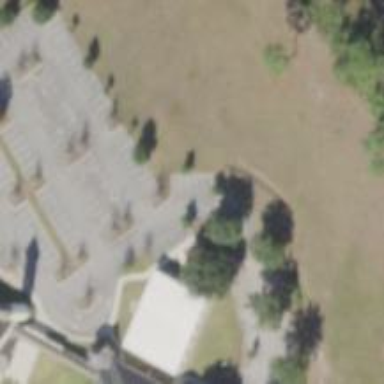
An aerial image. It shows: Parking space.